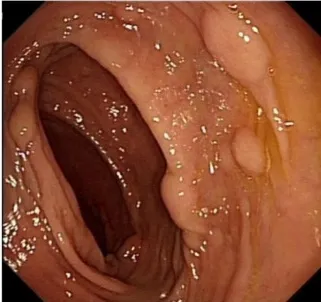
Scattered raised lesions with a size of 0.4-1.0 cm located in the colon and rectum (B).
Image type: endoscopy (gi_endoscopy)